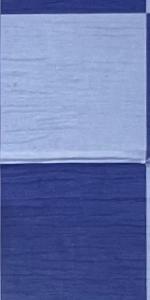
Label: Empty